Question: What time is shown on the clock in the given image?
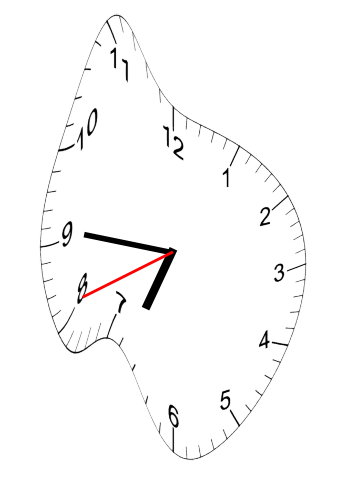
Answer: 06:45:41